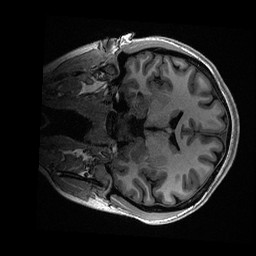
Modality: T1w
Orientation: coronal
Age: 18
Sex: female
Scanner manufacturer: ge
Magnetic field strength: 3 T
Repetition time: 0.006952 s
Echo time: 0.00292 s